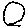
Label: circle